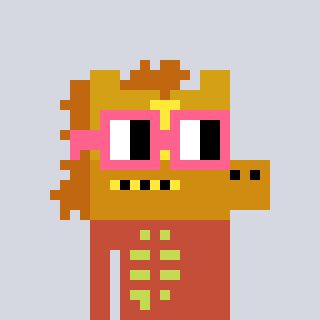
a pixel art character with square pink glasses, a yellow horse-shaped head and a rust-colored body on a cool background